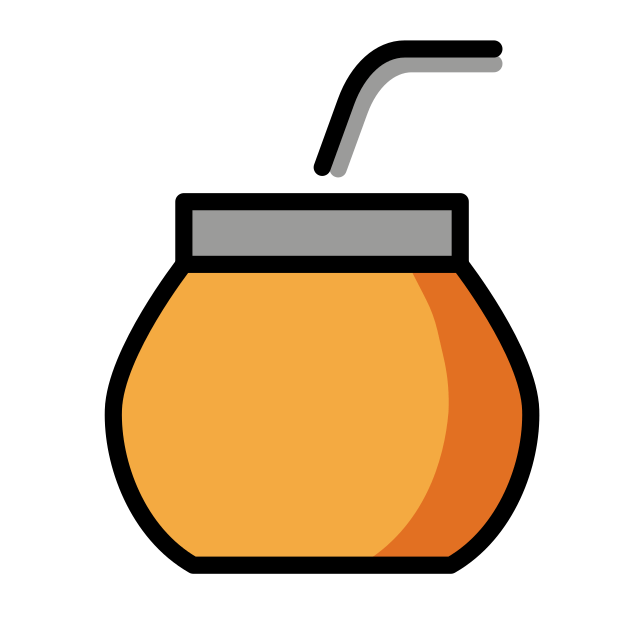
Emoji: 🧉
Name: mate drink
Unicode: 0x1f9c9